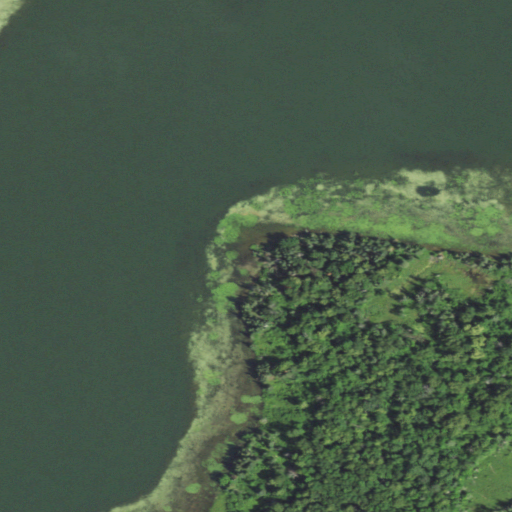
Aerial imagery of cape in Minnesota named Yellow Head Point containing open water, deciduous forest, mixed forest, woody wetlands, evergreen forest, and herbaceous wetlands